Question: I am using the Bootstrap modal in my app, and I am trying to execute the stock Bootstrap Modal as a proof of concept (i.e. start at the baseline that the modal works and then build up from there).
In my '_notifications.html.erb' I have this:
'''
<button type="button" class="btn btn-primary btn-lg" data-toggle="modal" data-target="#myModal">
Launch demo modal
</button>
<!-- Modal -->
<div class="modal fade" id="myModal" tabindex="-1" role="dialog" aria-labelledby="myModalLabel" aria-hidden="true">
<div class="modal-dialog">
<div class="modal-content">
<div class="modal-header">
<button type="button" class="close" data-dismiss="modal"><span aria-hidden="true">&times;</span><span class="sr-only">Close</span></button>
<h4 class="modal-title" id="myModalLabel">Modal title</h4>
</div>
<div class="modal-body">
...
</div>
<div class="modal-footer">
<button type="button" class="btn btn-default" data-dismiss="modal">Close</button>
<button type="button" class="btn btn-primary">Save changes</button>
</div>
</div>
</div>
</div>
'''
The issue is when I click it, the modal appears for like 1/10th of a second and then disappears.
This is what my 'application.js' looks like:
'''
//= require jquery
//= require jquery_ujs
//= require jquery.turbolinks
//= require best_in_place
//= require main.js
//= require bootstrap
//= require bootstrap-sprockets
//= require jquery-ui/datepicker
//= require best_in_place.jquery-ui
//= require jquery.purr
//= require best_in_place.purr
//= require bootstrap.file-input
//= require chosen.jquery
//= require spin.min
//= require ladda.min
//= require masonry.js
//= require intro.js
//= require pnotify
//= require turbolinks
$(document).on("ready page:load", function(){
$("input.datepicker").datepicker();
/* Activating Best In Place && Include Success Highlighting & Bounce for comments & videos */
$(".best_in_place").best_in_place().bind("ajax:success", function () {$(this).closest('p, h5').effect('highlight').effect("bounce", { times:3 }, { duration:400}).dequeue(); });
$('.dropdown-toggle').dropdown();
$('#unread-notification').click(function(){
var url = $(this).data('read-url');
$.ajax({
type: "PUT",
url: url
});
});
});
'''
I have commented out all the JS in every other file in my app, but that still hasn't solved the issue.
What could be causing this weird behavior?
These are the appropriate elements in my 'Gemfile':
'''
gem 'coffee-rails', '~> 4.0.1'
gem 'jquery-rails', '~> 3.1.0'
gem 'turbolinks'
gem 'bootstrap-sass', '~> 3.2.0.0'
gem 'sass-rails', '>= 3.2'
gem 'jquery-turbolinks'
'''
To take the troubleshooting 1 step further, when I remove the class 'fade' from the modal class, i.e. my opening 'div' looks like this:
'''
<div class="modal" id="myModal" tabindex="-1" role="dialog" aria-labelledby="myModalLabel" aria-hidden="true">
'''
The modal doesn't fire at all.
For what it's worth, when I execute/fire the modal from the JS console, I can see the modal...kinda. As in, the modal shows, but it seems to be behind the grey overlay, as you can see in the screenshot below.

Here is my 'bootstrap_and_overrides.css.scss' declarations:
'''
@import "bootstrap-sprockets";
@import "bootstrap";
@import "font-awesome";
'''
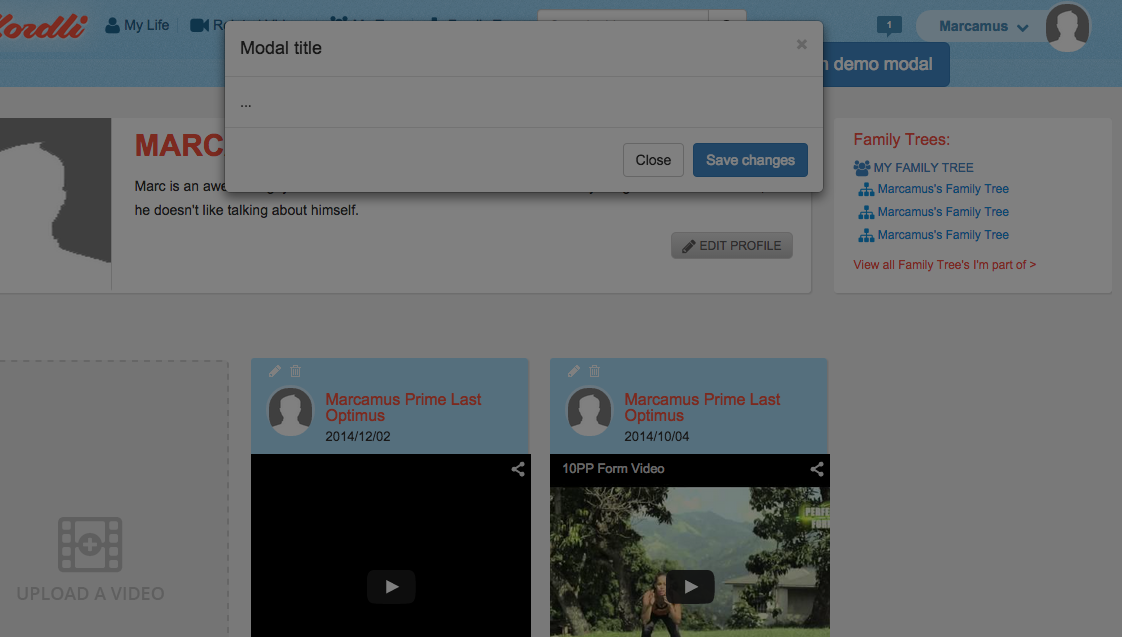
Answer: As arinh said, the issue is that Bootstrap was being loaded twice.
The main culprit was my 'application.js':
'''
//= require bootstrap
//= require bootstrap-sprockets
'''
Once I removed the top line, i.e. just converted my 'application.js' to this:
'''
//= require bootstrap-sprockets
'''
It worked perfectly.